Question: Does anyone know how I can make a program with user interface like BIOS has? Like an API or something. I've seen some shops having software using an interface like BIOS has at the shop's computer(s) for checking product availability etc. I'm talking about a UI like this:
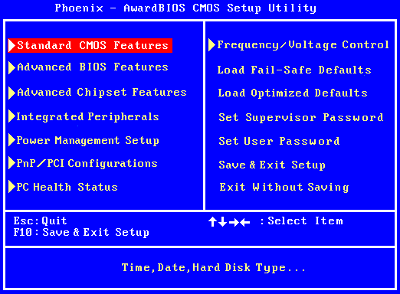
Answer: it is called <URL>, and is basically a library to create UI interfaces in text virtual terminals
Here is <URL> about how to use it
for windows platforms, you need a port library called <URL>. I Think it relies on mingw but i can't tell for sure since i've haven't used it